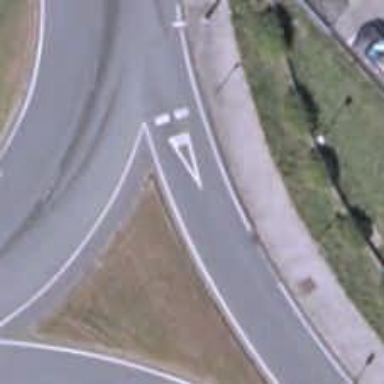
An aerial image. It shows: Road with "give way" sign.